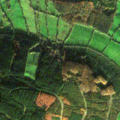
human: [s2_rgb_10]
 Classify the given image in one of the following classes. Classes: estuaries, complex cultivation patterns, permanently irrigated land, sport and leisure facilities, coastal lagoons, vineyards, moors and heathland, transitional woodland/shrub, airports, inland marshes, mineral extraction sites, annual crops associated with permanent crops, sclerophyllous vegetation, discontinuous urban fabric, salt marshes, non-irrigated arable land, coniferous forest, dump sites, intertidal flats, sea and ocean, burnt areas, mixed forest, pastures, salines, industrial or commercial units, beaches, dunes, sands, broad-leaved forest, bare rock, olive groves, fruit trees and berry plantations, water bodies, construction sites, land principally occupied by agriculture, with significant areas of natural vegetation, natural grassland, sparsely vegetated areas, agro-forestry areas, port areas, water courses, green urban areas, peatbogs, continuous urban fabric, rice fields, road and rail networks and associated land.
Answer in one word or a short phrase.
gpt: pastures, land principally occupied by agriculture, with significant areas of natural vegetation, coniferous forest, mixed forest